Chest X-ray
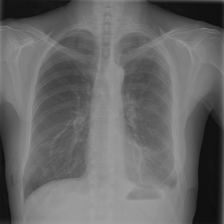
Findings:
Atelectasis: negative
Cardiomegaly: negative
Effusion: positive
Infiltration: negative
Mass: negative
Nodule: positive
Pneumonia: negative
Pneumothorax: positive
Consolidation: negative
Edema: negative
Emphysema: negative
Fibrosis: negative
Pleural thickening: negative
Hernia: negative